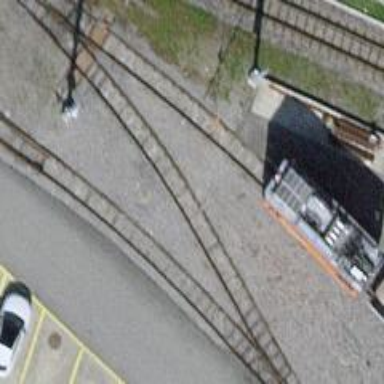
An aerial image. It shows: Narrow-gauge railway yard with electrified tracks using contact line.